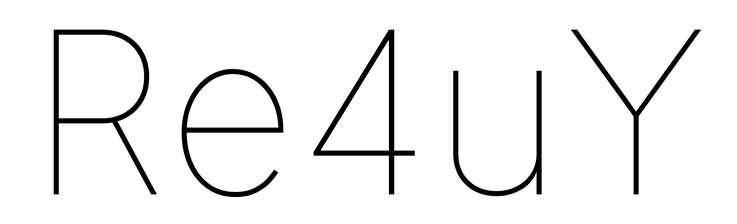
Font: Inter_Thin